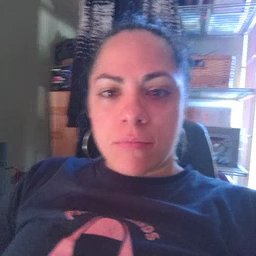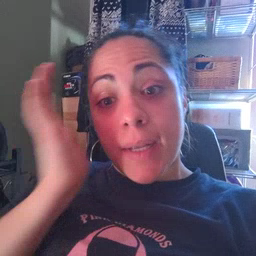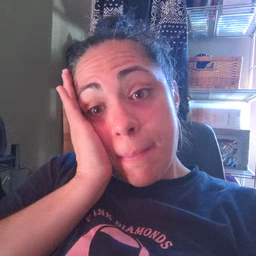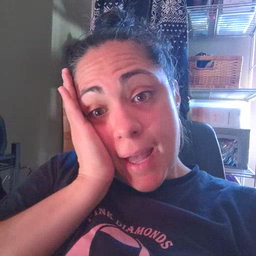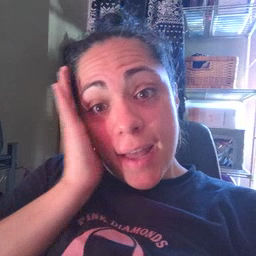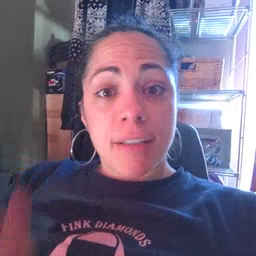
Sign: bed